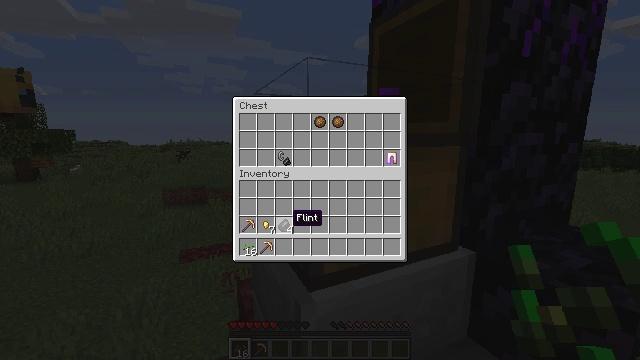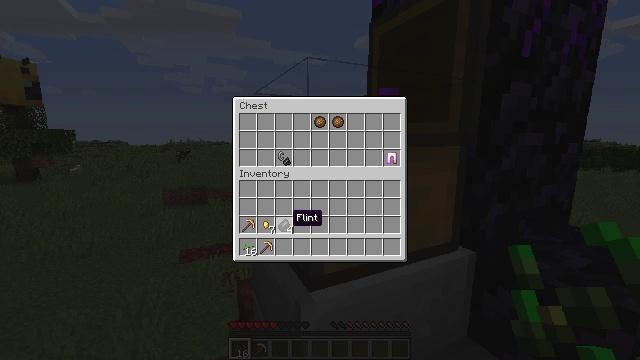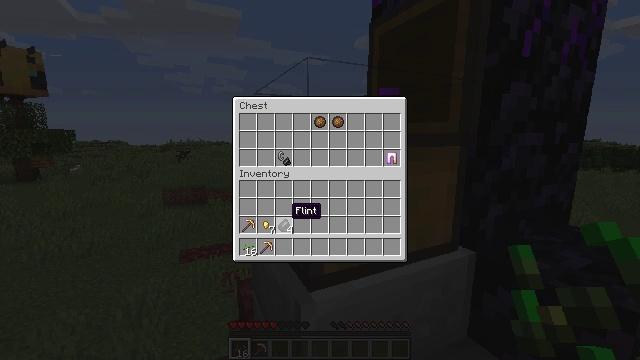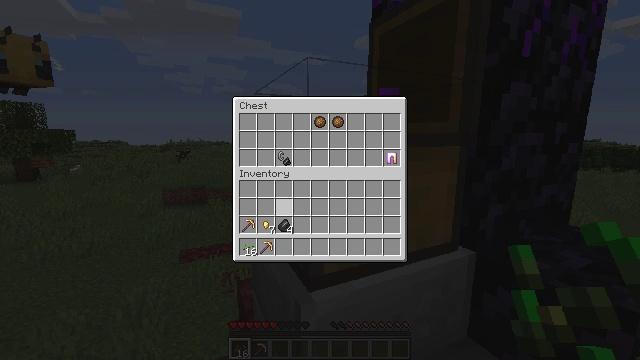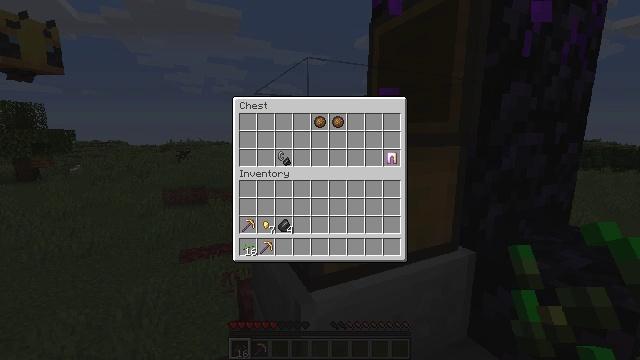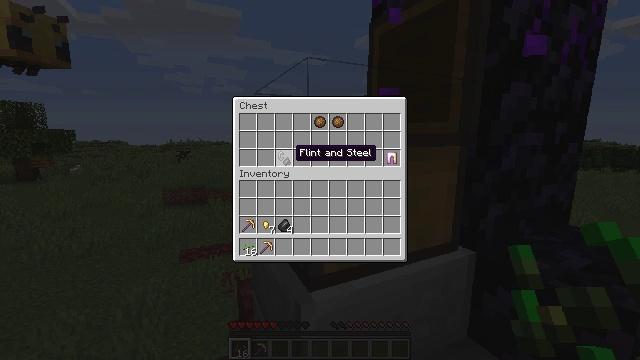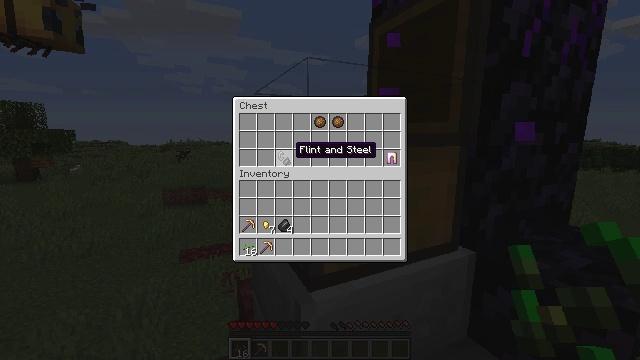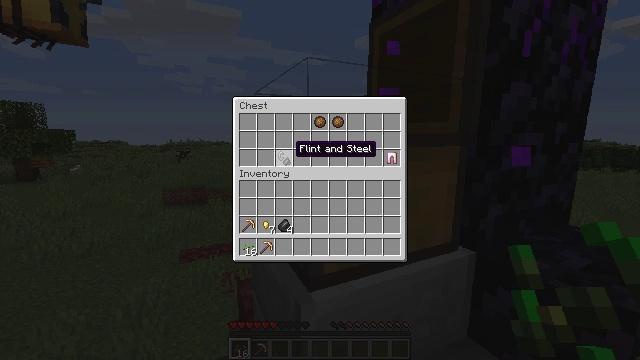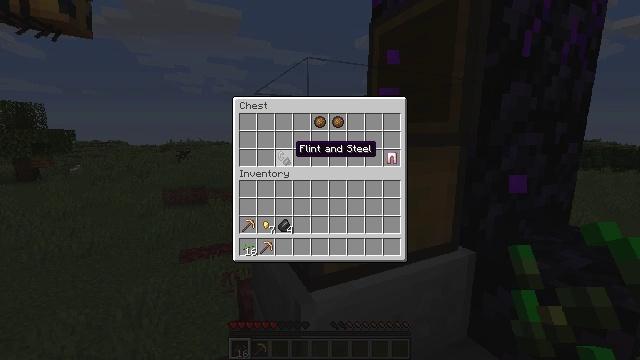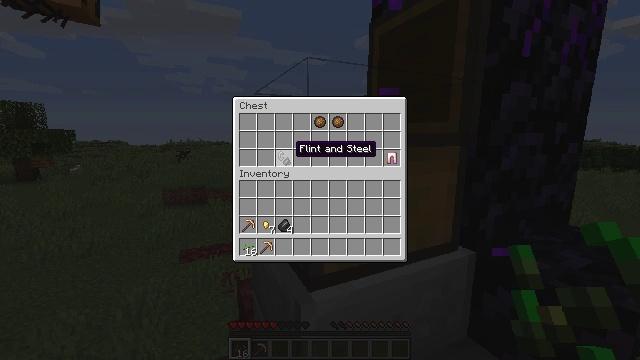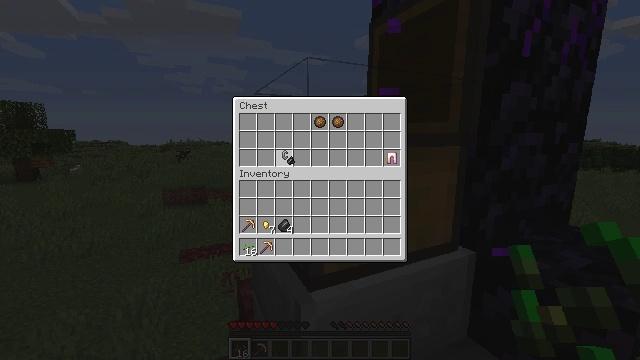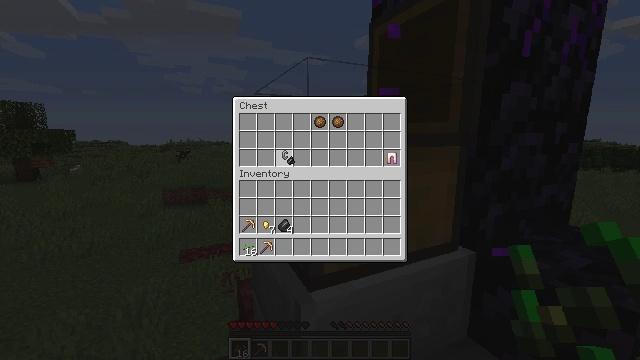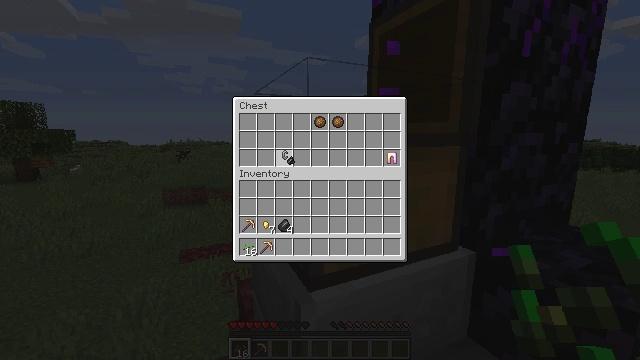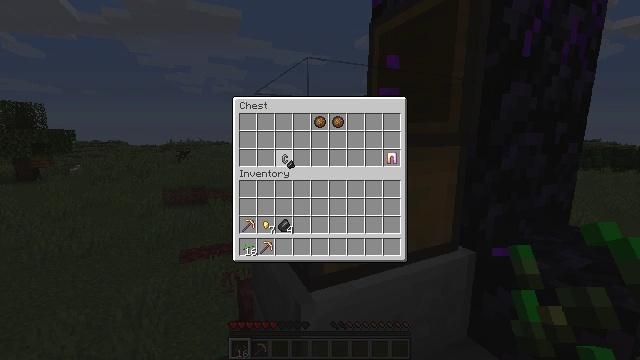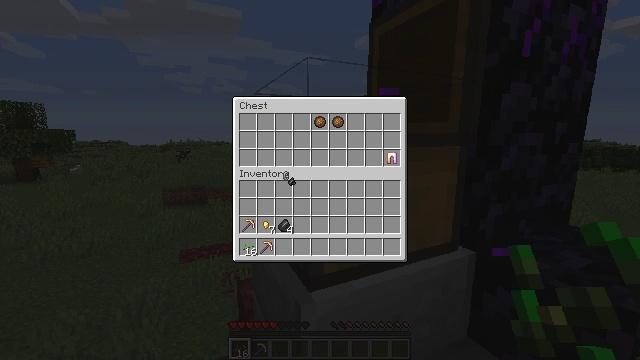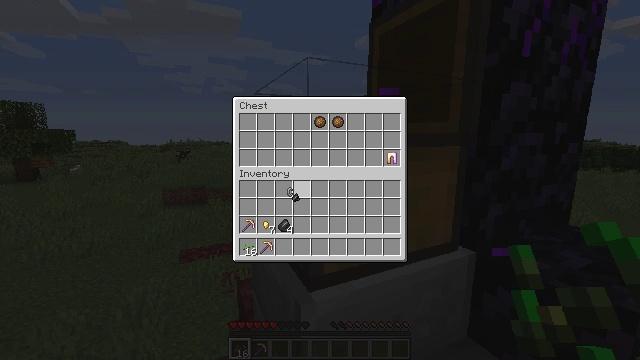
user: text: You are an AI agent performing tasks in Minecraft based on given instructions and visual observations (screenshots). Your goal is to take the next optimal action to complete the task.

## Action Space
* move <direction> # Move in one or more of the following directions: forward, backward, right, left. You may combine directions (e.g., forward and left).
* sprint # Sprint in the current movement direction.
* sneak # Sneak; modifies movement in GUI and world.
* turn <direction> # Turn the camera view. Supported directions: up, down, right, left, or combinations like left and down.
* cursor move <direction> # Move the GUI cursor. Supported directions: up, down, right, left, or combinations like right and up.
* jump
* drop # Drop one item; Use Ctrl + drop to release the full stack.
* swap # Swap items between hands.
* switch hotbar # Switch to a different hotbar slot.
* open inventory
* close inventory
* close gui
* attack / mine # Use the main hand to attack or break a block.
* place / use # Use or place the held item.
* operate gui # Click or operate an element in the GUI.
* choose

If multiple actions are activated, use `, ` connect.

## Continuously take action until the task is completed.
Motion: motion action
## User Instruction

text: Break the grass block.
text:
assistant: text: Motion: no_op
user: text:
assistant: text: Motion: turn up
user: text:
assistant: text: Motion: turn up
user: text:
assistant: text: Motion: turn up
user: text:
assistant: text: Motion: turn up
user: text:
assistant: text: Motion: no_op
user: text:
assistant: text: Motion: no_op
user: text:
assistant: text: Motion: no_op
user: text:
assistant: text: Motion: no_op
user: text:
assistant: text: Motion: attack / mine
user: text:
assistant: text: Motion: attack / mine
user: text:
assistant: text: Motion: attack / mine
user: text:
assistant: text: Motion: no_op
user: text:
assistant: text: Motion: turn down
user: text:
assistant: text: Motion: turn down
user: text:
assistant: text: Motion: turn right and down
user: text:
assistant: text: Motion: turn down
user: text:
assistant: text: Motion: no_op
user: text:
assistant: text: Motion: no_op
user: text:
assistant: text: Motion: no_op
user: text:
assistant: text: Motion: no_op
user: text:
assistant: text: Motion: no_op
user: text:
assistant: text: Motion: no_op
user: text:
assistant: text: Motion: no_op
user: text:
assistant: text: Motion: no_op
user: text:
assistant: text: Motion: no_op
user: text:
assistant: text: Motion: attack / mine
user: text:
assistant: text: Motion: attack / mine
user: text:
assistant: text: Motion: attack / mine
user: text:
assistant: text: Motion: attack / mine